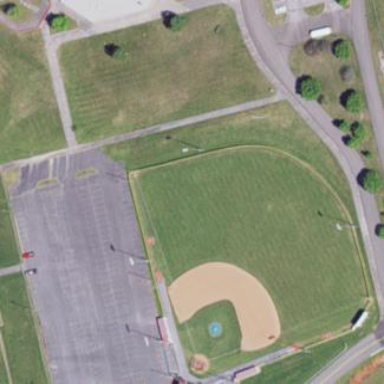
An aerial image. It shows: Baseball pitch with combination of grass and dirt surface.